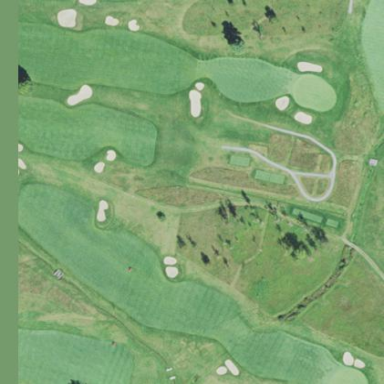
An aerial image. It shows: Grassy area designated as golf fairway.